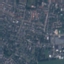
Land use / land cover: Residential